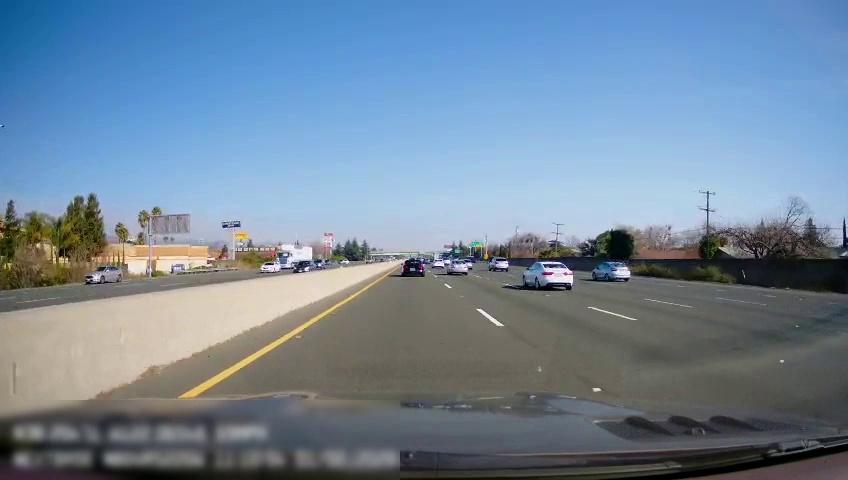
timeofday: Day
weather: Sunny
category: Drivable Space
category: Drivable Space
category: Vehicles | Other LV
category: Vehicles | Car
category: Vehicles | Car
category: Vehicles | SUV
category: Vehicles | Car
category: Vehicles | Car
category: Vehicles | Car
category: Vehicles | Car
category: Vehicles | SUV
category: Vehicles | Car
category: Vehicles | SUV
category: Vehicles | Car
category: Lanes | Alternate Lane
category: Lanes | Current Lane
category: Lanes | Current Lane
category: Lanes | Alternate Lane
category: Lanes | Alternate Lane
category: Lanes | Opposite Lane
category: Lanes | Opposite Lane
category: Lanes | Opposite Lane